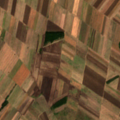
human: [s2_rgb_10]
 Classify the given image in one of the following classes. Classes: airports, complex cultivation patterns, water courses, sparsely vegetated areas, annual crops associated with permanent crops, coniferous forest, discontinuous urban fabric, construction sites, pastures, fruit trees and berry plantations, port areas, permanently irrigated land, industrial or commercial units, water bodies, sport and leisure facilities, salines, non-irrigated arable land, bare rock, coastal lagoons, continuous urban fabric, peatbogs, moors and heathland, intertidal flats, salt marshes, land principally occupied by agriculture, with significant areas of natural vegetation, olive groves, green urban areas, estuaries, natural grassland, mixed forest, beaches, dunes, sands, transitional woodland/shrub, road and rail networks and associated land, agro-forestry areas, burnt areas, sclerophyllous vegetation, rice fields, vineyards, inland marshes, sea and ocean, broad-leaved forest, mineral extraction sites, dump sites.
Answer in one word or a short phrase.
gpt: non-irrigated arable land